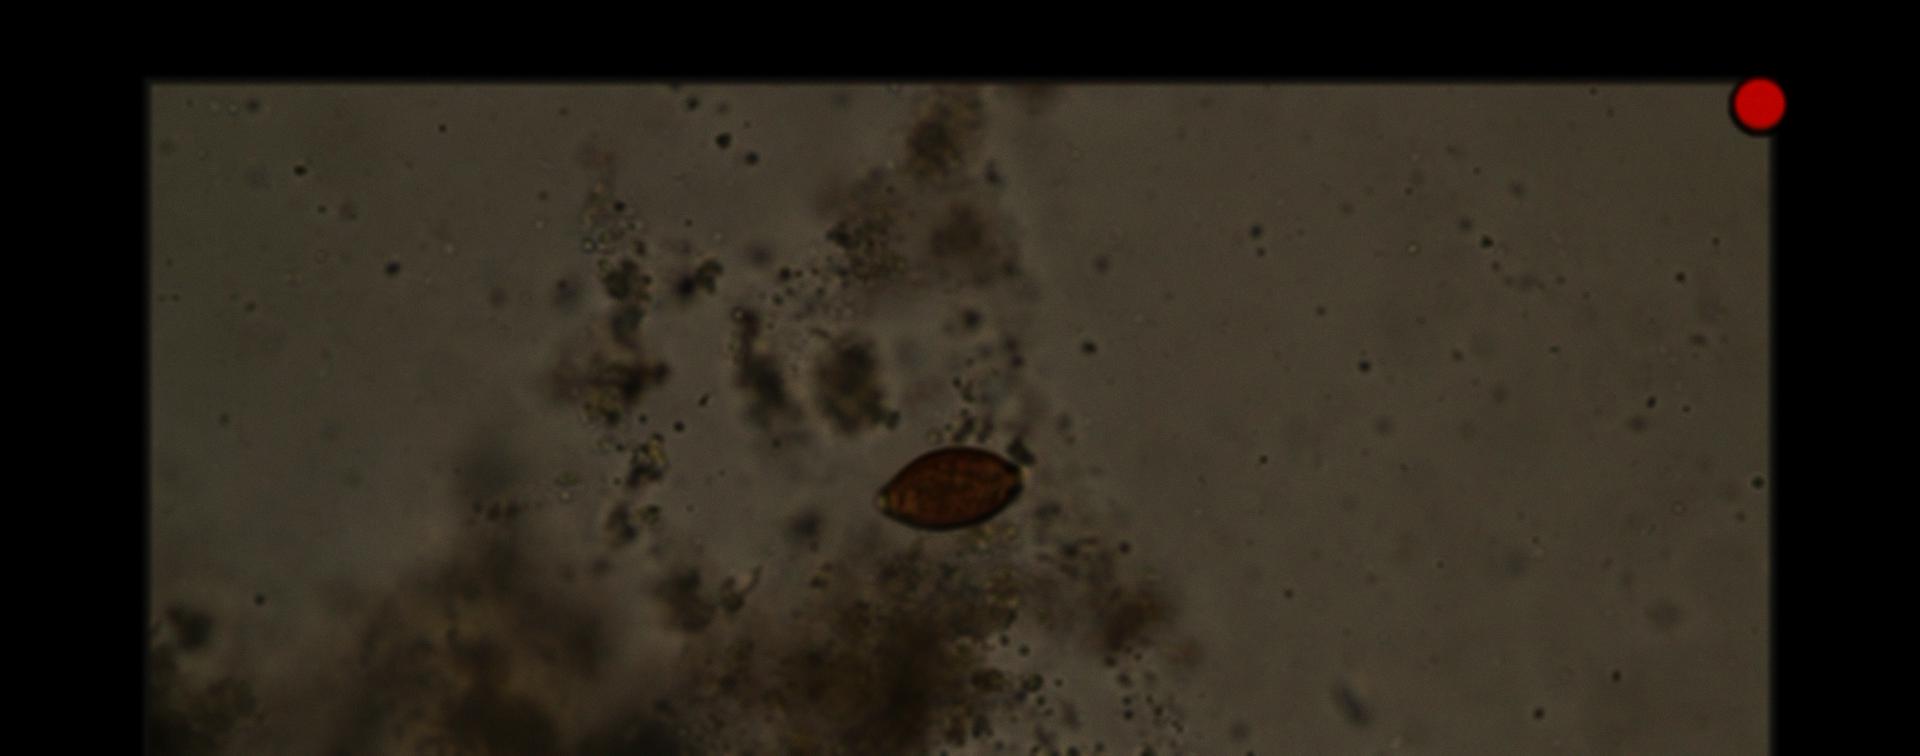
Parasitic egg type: Trichuris trichiura